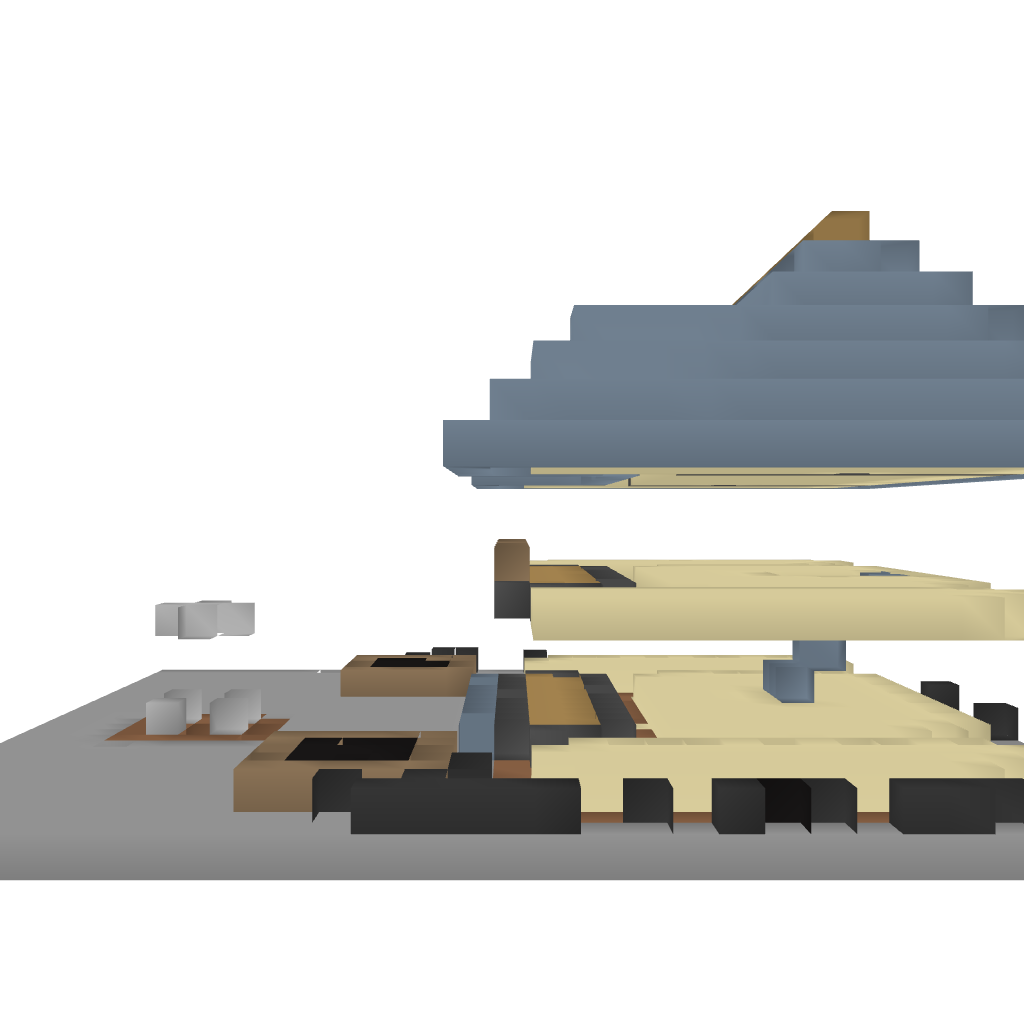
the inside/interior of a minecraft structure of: Wooden Mansion